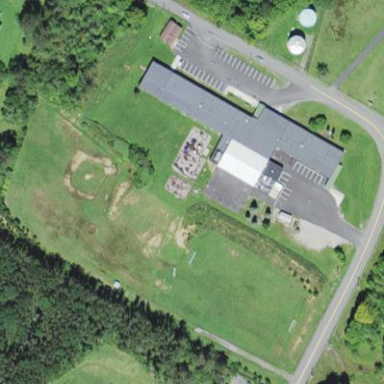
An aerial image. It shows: School.